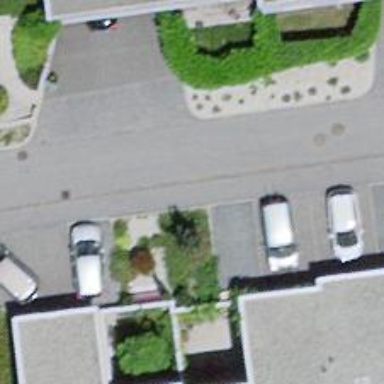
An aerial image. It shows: Sidewalk along the footway.